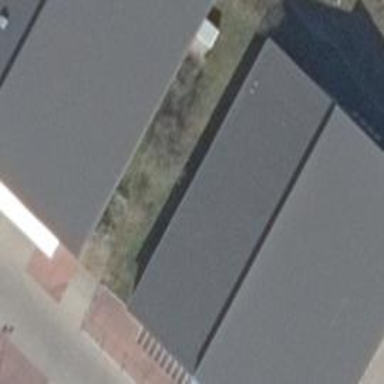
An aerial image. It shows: Building housing furniture shop.